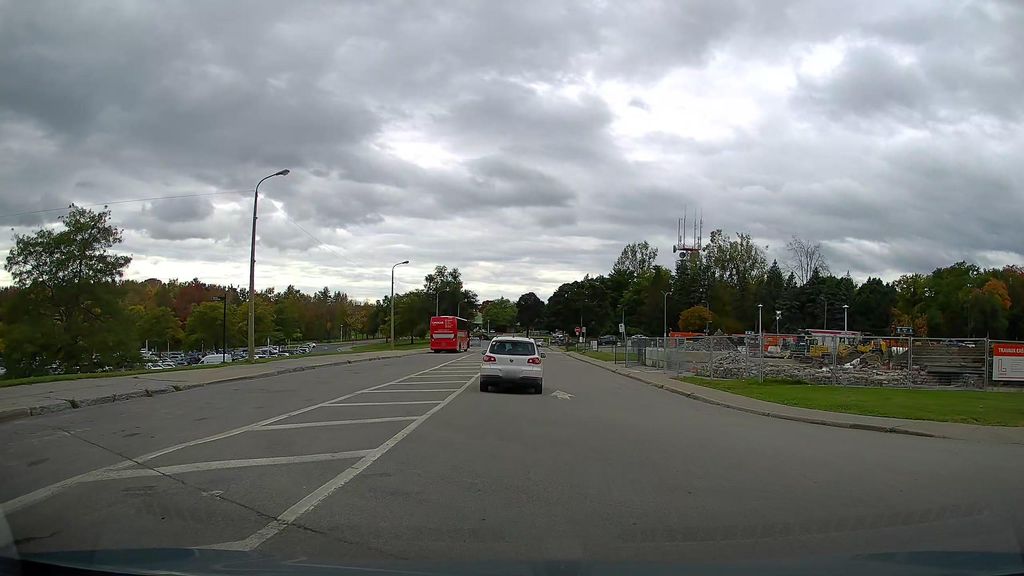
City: montreal